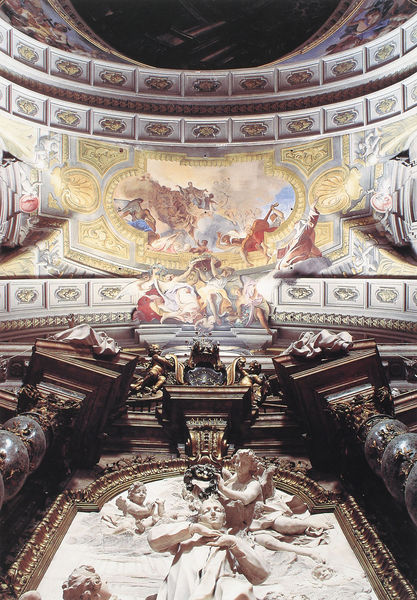
Titel: Sant’ Ignazio, Deckenfresken
Künstler: Andrea Pozzo
Standort: Rom, S. Ignazio (EU - I - Latium)
Schlagwörter: gott, himmel, gelb, bunt, marmor, säule, säulen, wand, barock, kirche, figur, decke, engel, putte, relief, bogen, figuren, büste, wandmalerei, stuck, kranz, altar, untersicht, krönung, konsole, heilige, deckengemälde, fresko, wien, putten, wandbild, grabmal, rocaille, deckenfresko, rocaile, wandmalerie, deckenmelerei